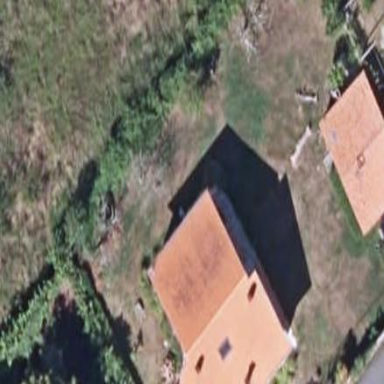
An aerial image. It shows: Simple house.